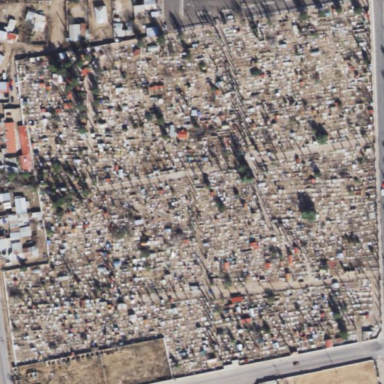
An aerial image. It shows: Cemetery.